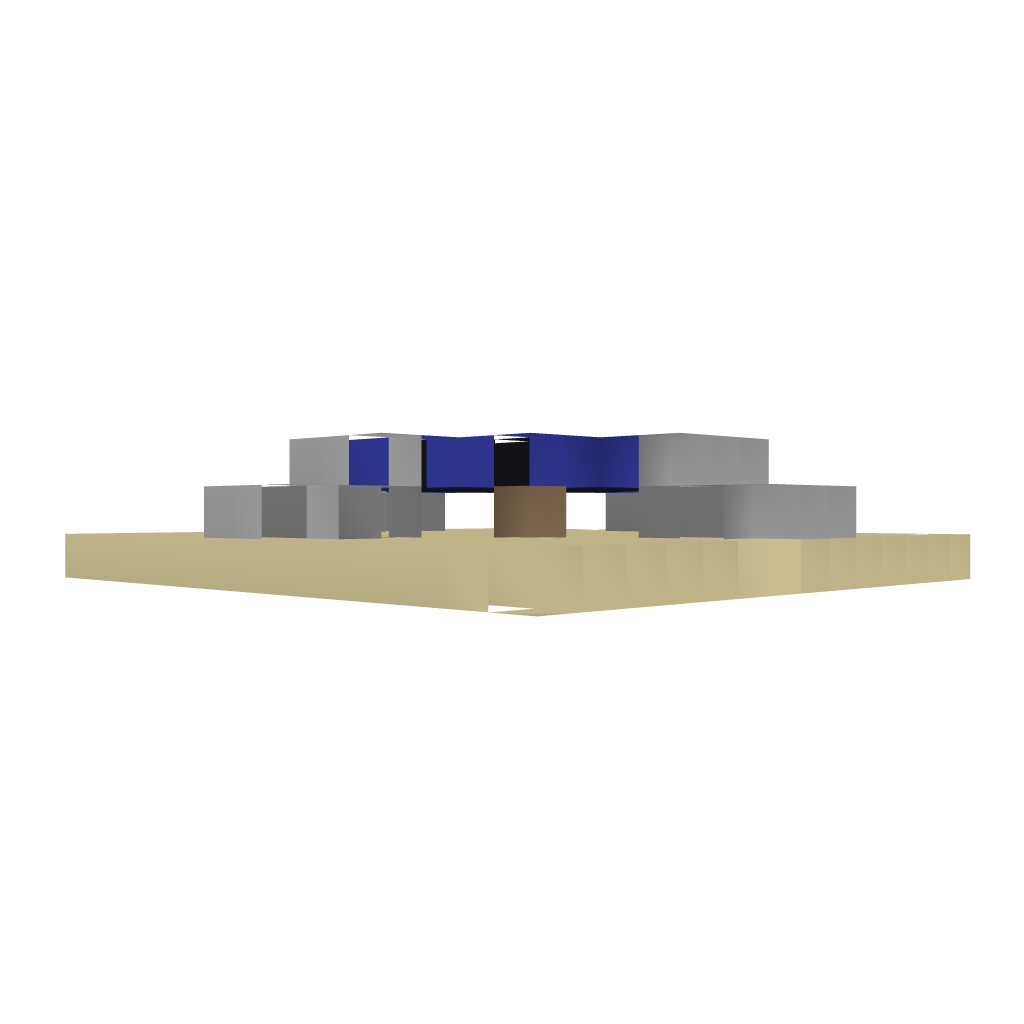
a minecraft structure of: Trampoline